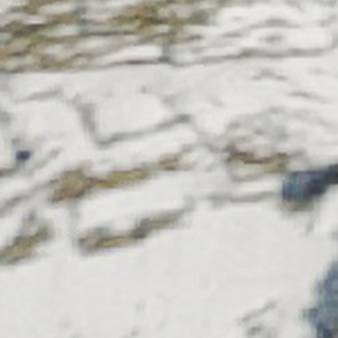
Label: other